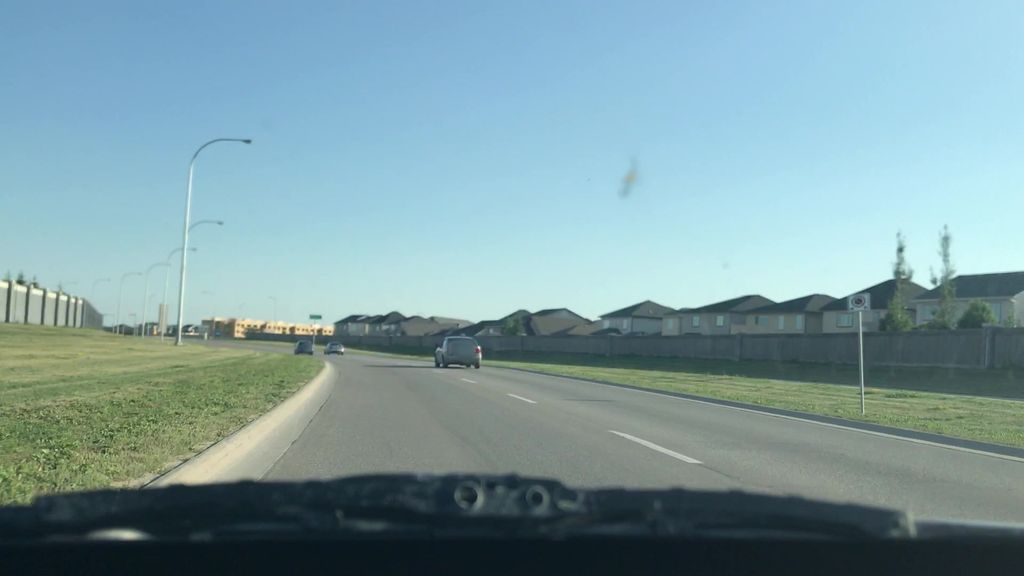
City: winnipeg